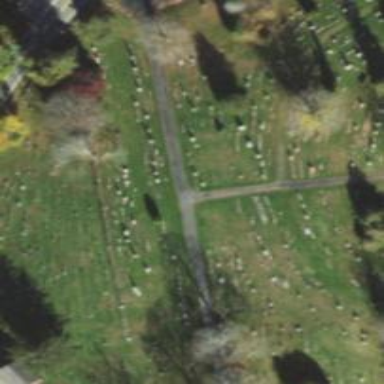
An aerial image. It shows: Cemetery Road is service road.